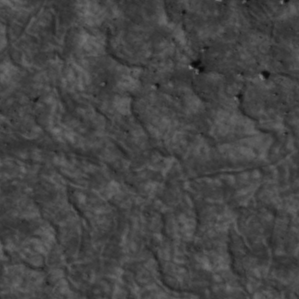
Label: non_frost